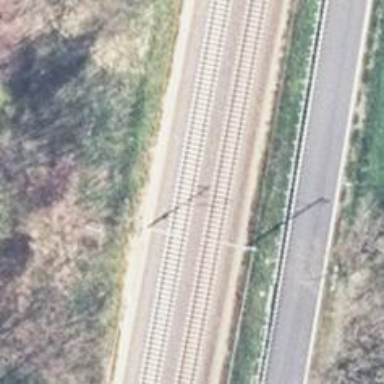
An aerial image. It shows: Railway milestone with catenary mast.